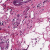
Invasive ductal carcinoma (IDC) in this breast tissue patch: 0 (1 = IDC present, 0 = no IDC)